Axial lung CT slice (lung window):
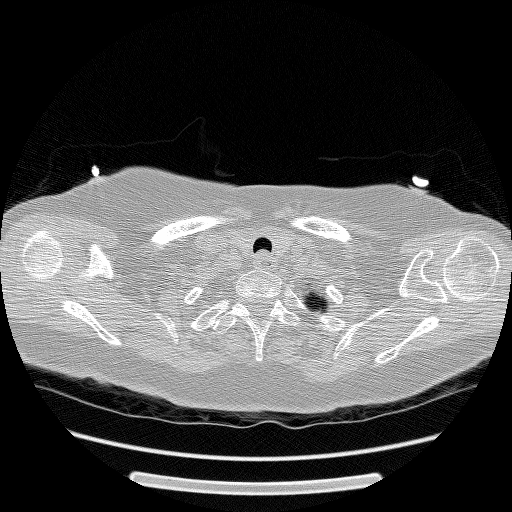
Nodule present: no